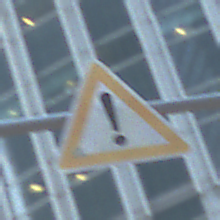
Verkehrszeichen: Gefahrenstelle
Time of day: MorningAfternoon
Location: Outdoor (Urban)
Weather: PartlyCloudy
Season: NotSpecified
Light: Natural